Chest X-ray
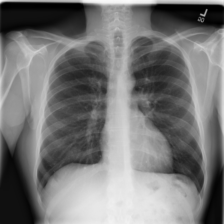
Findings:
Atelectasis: negative
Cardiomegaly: negative
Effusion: negative
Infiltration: positive
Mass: negative
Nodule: negative
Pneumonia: negative
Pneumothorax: negative
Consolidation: negative
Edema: negative
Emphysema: negative
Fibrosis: negative
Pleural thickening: negative
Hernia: negative